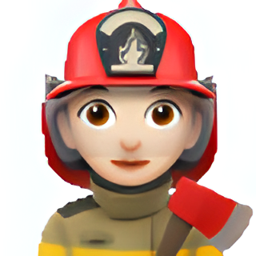
Name: female firefighter type 1 2
Emoji: 👩🏻‍🚒
Group: People & Body
Sub-group: person-role